Interaction volume radius: 5 \u00c5
Interaction volume height: 30 \u00c5
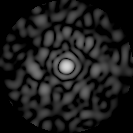
Disorder parameter: 0.8396